Question: I have an R script which highlights certain states on the US Map. I want to highlight two features and I have been having trouble with the 2nd feature. I attached what the current map looks like below.
1. Color the whole state red if their bond rating is below a certain grade (this works)
2. Give a red downward arrow next to the bond rating as a label on the state if the rating is trending downward over the last few years. These have already been flagged and filtered in the df "dtrend" below.
Any help is much appreciated. Thanks.
'''
#cleanup
statedata <- read.csv(file = "statebondratingsmelted.csv", header = TRUE)
head(statedata)
summary(statedata)
statedata <- subset(statedata, Year==2017)
statedata$Rank = as.numeric(levels(statedata$Rank))[statedata$Rank]
statedata$region <- tolower(statedata$region)
snames <- data.frame(region=tolower(state.name), long=state.center$x, lat=state.center$y)
snames <- merge(snames, statedata, by="region")
dtrend <- filter(mergestate, downwardtrendflag==1)
aaflag <- filter(mergestate, aa_flag==1)
us <- map_data("state")
mergestate <- merge(statedata, us, by="region")
library(ggplot2)
library(ggmap)
# Map Code
ggplot(color="black") +
geom_map(data=us, map=us, aes(long, lat, map_id=region), fill="white", color = "#000000")+
geom_map(data=dtrend, map=us, aes(fill="red", map_id=region), color ="#000000")+
geom_map(data=aaflag, map=us, aes(fill="red", map_id=region), color ="#000000")+
geom_text(data=snames, aes(long, lat, label=Rating), size=3.0, color = "black")+
coord_map()
'''
This is the current output:

'''
statedata <- structure(list(region = c("alabama", "alaska", "arizona", "arkansas",
"california", "colorado", "connecticut", "delaware", "florida",
"georgia", "hawaii", "idaho", "illinois", "indiana", "iowa",
"kansas", "kentucky", "louisiana", "maine", "maryland", "massachusetts",
"michigan", "minnesota", "mississippi", "missouri", "montana",
"nebraska", "nevada", "new hampshire", "new jersey", "new mexico",
"new york", "north carolina", "north dakota", "ohio", "oklahoma",
"oregon", "pennsylvania", "rhode island", "south carolina", "south dakota",
"tennessee", "texas", "utah", "vermont", "virginia", "washington",
"west virginia", "wisconsin", "wyoming"), Year = c(2017L, 2017L,
2017L, 2017L, 2017L, 2017L, 2017L, 2017L, 2017L, 2017L, 2017L,
2017L, 2017L, 2017L, 2017L, 2017L, 2017L, 2017L, 2017L, 2017L,
2017L, 2017L, 2017L, 2017L, 2017L, 2017L, 2017L, 2017L, 2017L,
2017L, 2017L, 2017L, 2017L, 2017L, 2017L, 2017L, 2017L, 2017L,
2017L, 2017L, 2017L, 2017L, 2017L, 2017L, 2017L, 2017L, 2017L,
2017L, 2017L, 2017L), Rating = structure(c(4L, 4L, 4L, 4L, 5L,
4L, 5L, 7L, 7L, 7L, 6L, 6L, 9L, 7L, 7L, 5L, 3L, 4L, 4L, 7L, 6L,
5L, 6L, 4L, 7L, 4L, 7L, 4L, 4L, 2L, 6L, 6L, 7L, 6L, 6L, 6L, 6L,
5L, 4L, 6L, 7L, 7L, 7L, 7L, 6L, 7L, 6L, 5L, 4L, 6L), .Label = c("A",
"A-", "A+", "AA", "AA-", "AA+", "AAA", "BBB", "BBB-", "N/A"), class = "factor"),
Rank = c(3, 3, 3, 3, 4, 3, 4, 1, 1, 1, 2, 2, 10, 1, 1, 4,
5, 3, 3, 1, 2, 4, 2, 3, 1, 3, 1, 3, 3, 7, 2, 2, 1, 2, 2,
2, 2, 4, 3, 2, 1, 1, 1, 1, 2, 1, 2, 4, 3, 2), downwardtrendflag = structure(c(1L,
2L, 1L, 1L, 1L, 1L, 2L, 1L, 1L, 1L, 1L, 1L, 2L, 1L, 1L, 2L,
1L, 1L, 1L, 1L, 1L, 1L, 1L, 1L, 1L, 1L, 1L, 1L, 1L, 2L, 1L,
1L, 1L, 2L, 1L, 1L, 1L, 1L, 1L, 1L, 1L, 1L, 1L, 1L, 1L, 1L,
1L, 2L, 1L, 2L), .Label = c("0", "1", "FALSE"), class = "factor"),
aa_flag = c(0L, 0L, 0L, 0L, 1L, 0L, 1L, 0L, 0L, 0L, 0L, 0L,
1L, 0L, 0L, 1L, 1L, 0L, 0L, 0L, 0L, 1L, 0L, 0L, 0L, 0L, 0L,
0L, 0L, 1L, 0L, 0L, 0L, 0L, 0L, 0L, 0L, 1L, 0L, 0L, 0L, 0L,
0L, 0L, 0L, 0L, 0L, 1L, 0L, 0L)), .Names = c("region", "Year",
"Rating", "Rank", "downwardtrendflag", "aa_flag"), row.names = c(NA,
50L), class = "data.frame")
'''
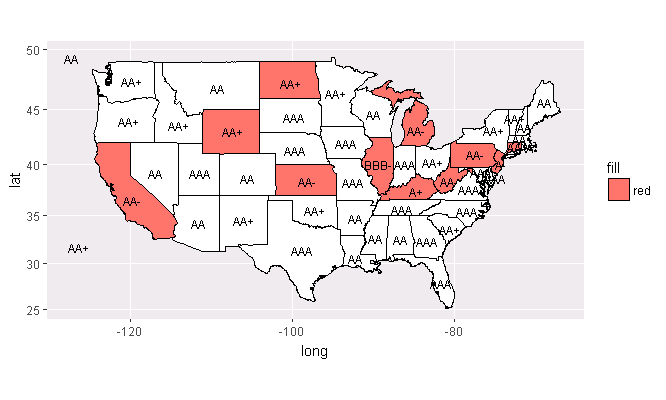
Answer: The . Symbols behave just like text within ggplot if you use the unicode for the symbol, and is answered previously here: <URL>
Your problem was a bit more complex, as you wanted to plot the arrow in a different colour. This script, therefore, adds another layer to the plot for the arrows.
Your data had a column 'downwardtrendflag' of either 1 or 0. I have used this to make a label for the data using the unicode "|". I changed the way you subset the data as it was a bit confusing.
'''
# Assign arrow to flagged states
library(plyr)
library(ggplot2)
library(ggmap)
us <- map_data("state")
# Format the data
statedata <- subset(statedata, Year==2017)
statedata$Rank = as.numeric(levels(statedata$Rank))[statedata$Rank]
statedata$region <- tolower(statedata$region)
snames <- data.frame(region=tolower(state.name), long=state.center$x, lat=state.center$y)
snames <- merge(snames, statedata, by="region")
# Find states which have either a downward trend or aa flag
highlight <- filter(mergestate, downwardtrendflag==1 | aa_flag==1)
# Create label for snames
snames$downwardtrendflag <- mapvalues(snames$downwardtrendflag, from = c(0,1), to = c("", '|'))
'''
To plot the arrow, I have had to make another geom layer as you want the colour to be red. I have used the argument 'nudge_x' to offset the arrow.
'''
# Map Code
ggplot(color="black") +
geom_map(data=us, map=us, aes(long, lat, map_id=region), fill="white", color = "#000000") +
geom_map(data=highlight, map=us, aes(map_id=region), fill="#F8766D", color ="#000000") +
geom_text(data=snames, aes(long, lat, label=Rating), size=3.0, color = "black") +
geom_text(data=snames, aes(long, lat, label=downwardtrendflag), size=3.0, color = "red", nudge_x = 2)+
coord_map() +
theme_nothing()
'''
<URL>
Visually, this map is not fantastic, as the two sets of labels conflict. You would be better off plotting the rating as a choropleth map and then overlaying the arrow on problematic states, like this:
'''
# First we must order the levels in the factor
snames$Rating <- factor(snames$Rating, levels = rev(c("BBB-", "A-","A+","AA-","AA","AA+" ,"AAA")))
# Map Code
ggplot(color="black") +
geom_map(data=snames, map=us, aes(map_id=region, fill = Rating), color = "#000000") +
geom_map(data=highlight, map=us, aes(map_id=region), fill="#F8766D", color ="#000000") +
geom_text(data=snames, aes(long, lat, label=downwardtrendlabel), size=3.0, color = "red")+
scale_fill_brewer(palette = "Reds") +
coord_map(ylim = c(25, 50)) +
labs(title = " US States Debt Rating", subtitle = " Arrows highlights states which have a dowward trend", caption = "Source: Add source of data") +
theme_nothing(legend = TRUE)
'''
<URL>